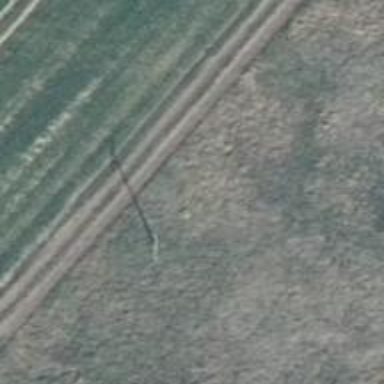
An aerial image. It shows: Minor power line.